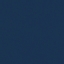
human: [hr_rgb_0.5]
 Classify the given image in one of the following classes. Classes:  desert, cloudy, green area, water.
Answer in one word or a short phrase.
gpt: water